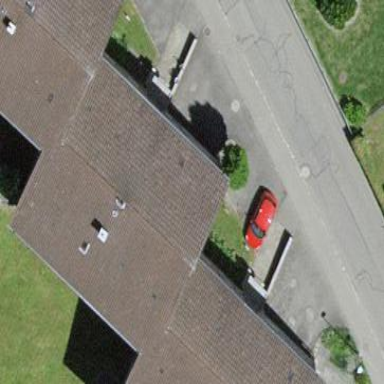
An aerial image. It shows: Terrace building.